Question: I have just learned of intel xdk and i am going over how it works and what are steps to produce apps.. However, i am stuck at some place in understanding it. Can you clarify some stuff for me.
From what i understand:
Intel XDK by default provides apis that extend cordova apis. And therefore cordova apis are included in the intel xdk and if someone wants to use them they just include a script tag with src set as 'cordova.js'. So my question if i am using cordova api instead of intel xdk apis..( i don't know why would someone do this..when both are the same thing so why go an extra trouble of adding cordova script tag then reference etc.) then

My guess is just choosing to build for android will allow me to use cordova api because this is a big step and it'd have been in docs..maybe it's!?!?!
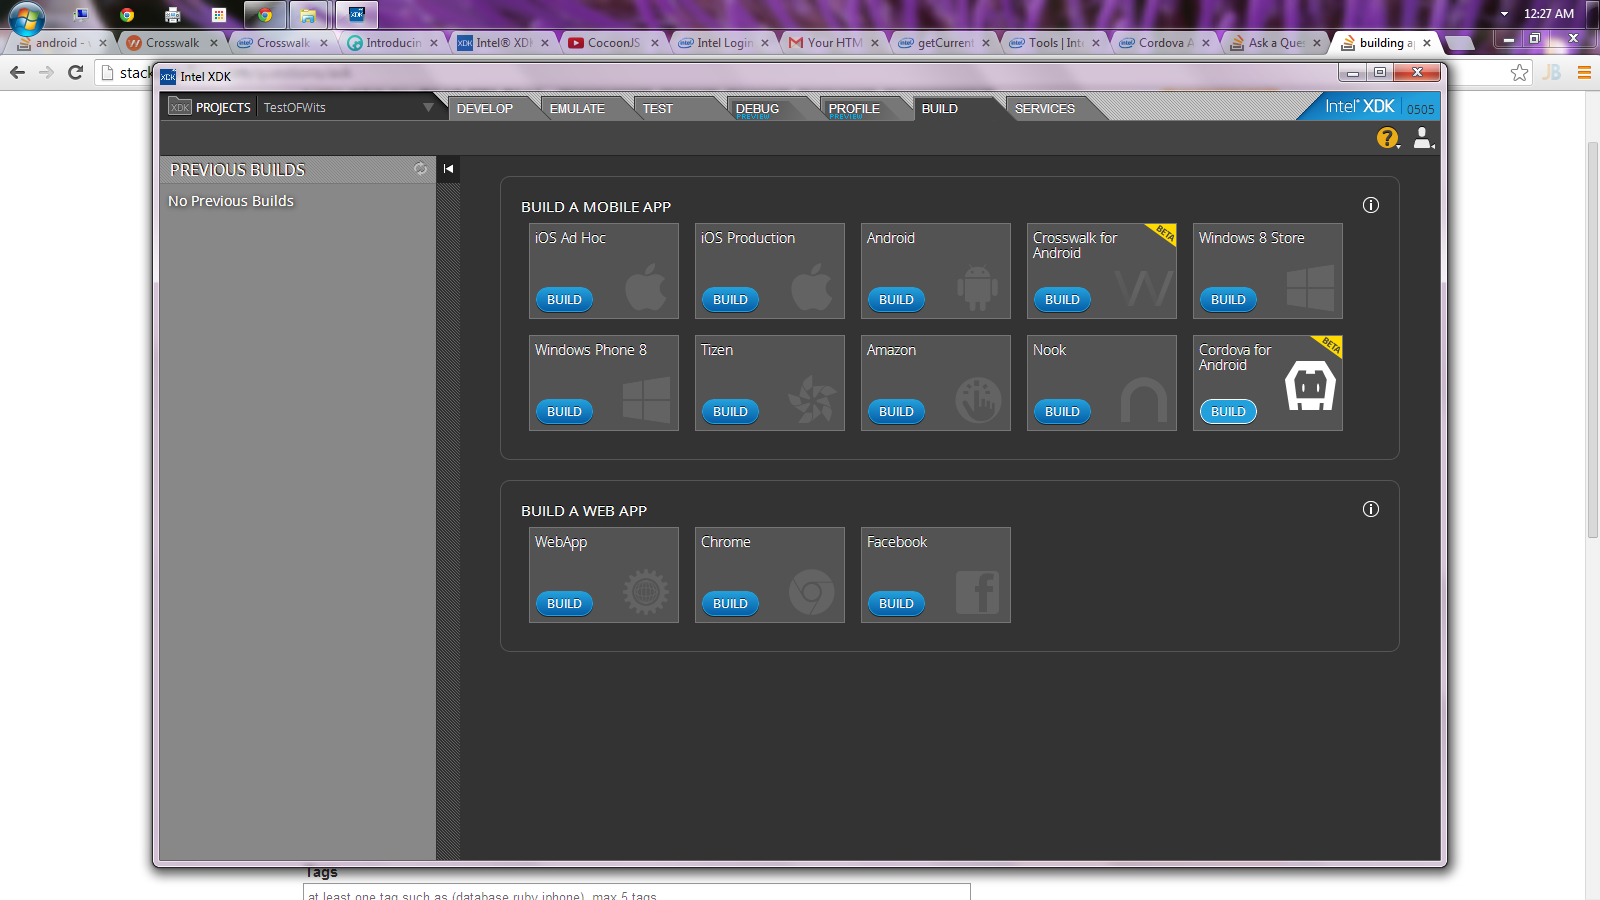
Answer: Yes, you can build as "Android" app and cordova APIs will work as long as "cordova.js" script tag is included. It was mainly meant for building apps with intel.xdk APIs, Cordova 2.9 support was later added, Cordova plugins are not supported in this build.
"Cordova for Android" is in beta release, this is more like an actual Cordova app built using <URL>, Cordova plugins will soon be supported, intel.xdk APIs are not supported. You have to include "cordova.js" script tag for Cordova APIs to work. This will become the default build for Android in future.